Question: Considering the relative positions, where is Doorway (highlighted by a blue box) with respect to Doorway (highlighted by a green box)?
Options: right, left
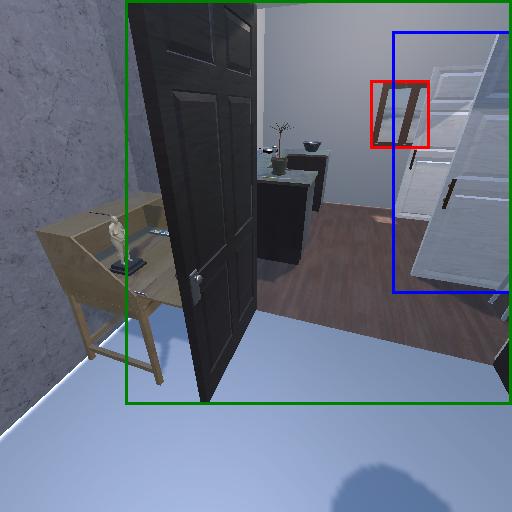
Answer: right